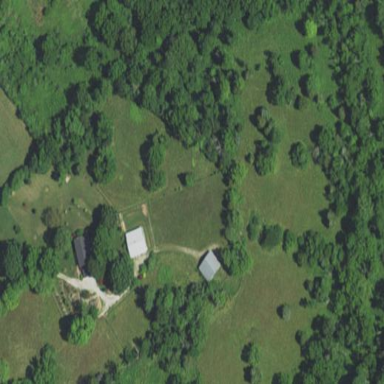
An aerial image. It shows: Farmyard area.